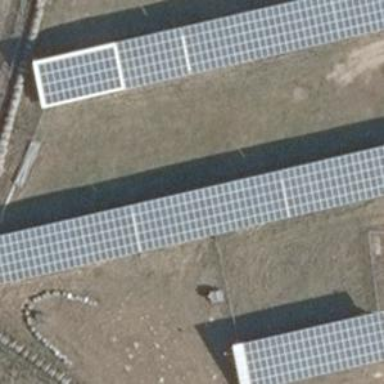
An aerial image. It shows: Building equipped with solar photovoltaic panel for generating electricity. The small installation is solar power generator.